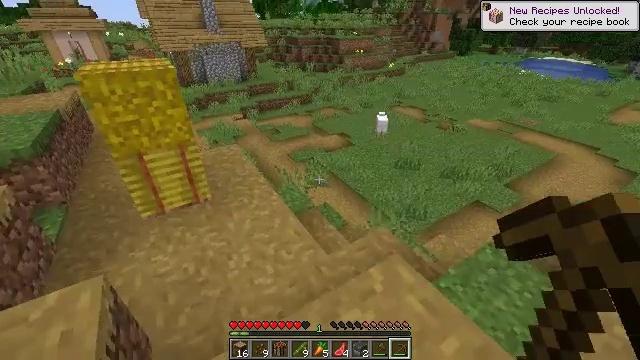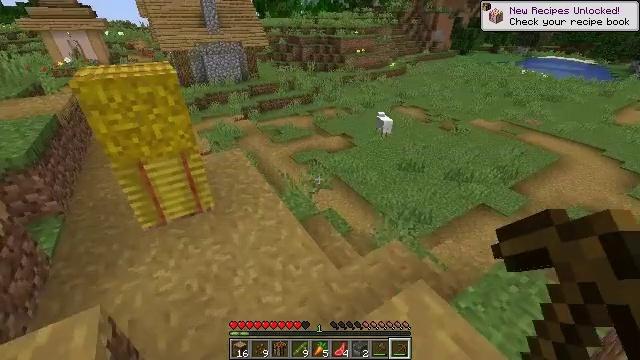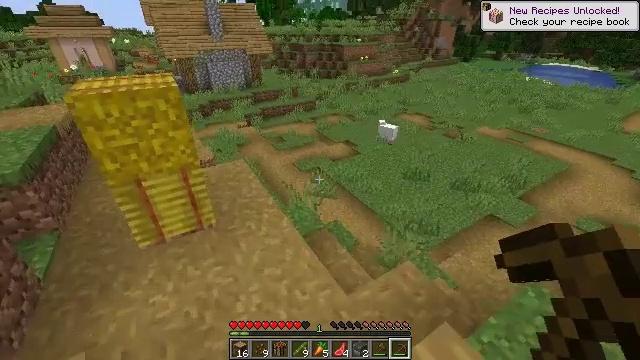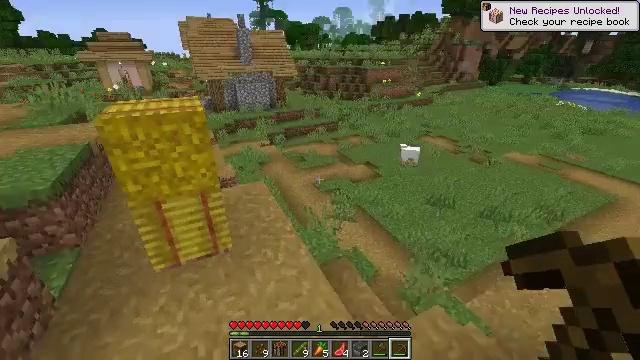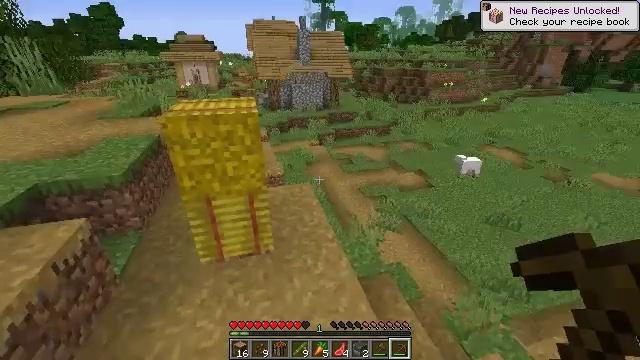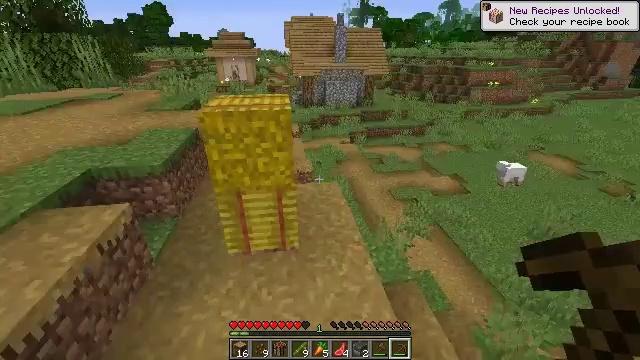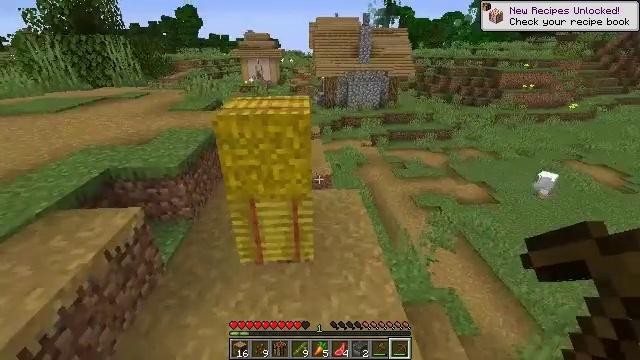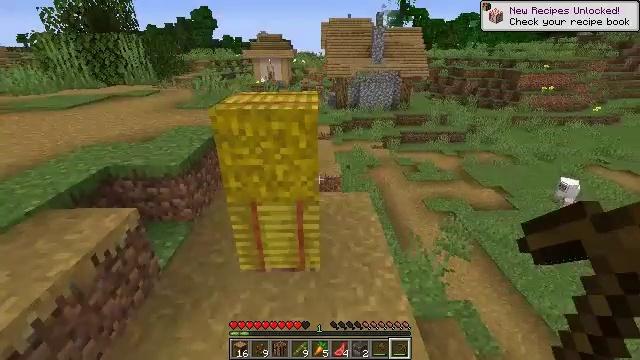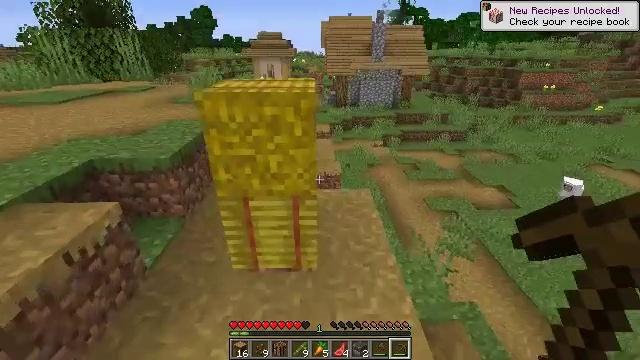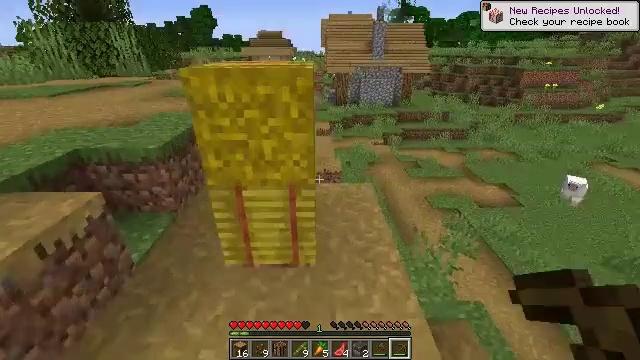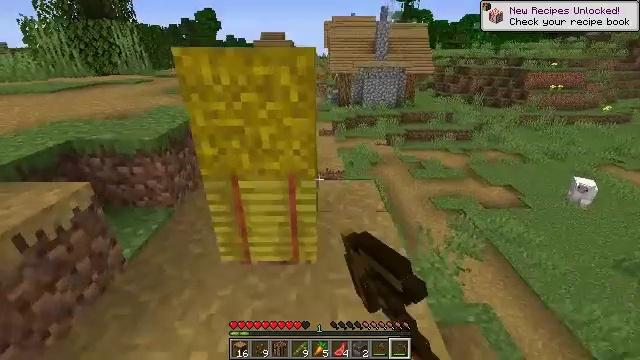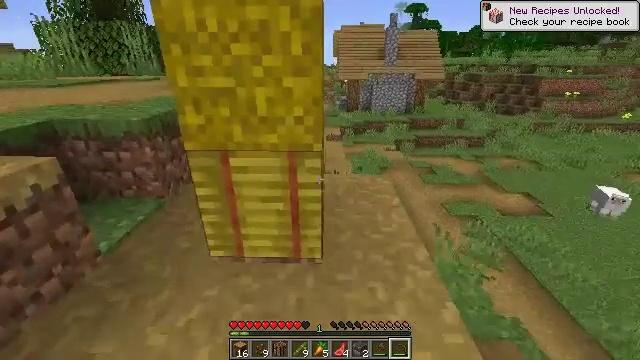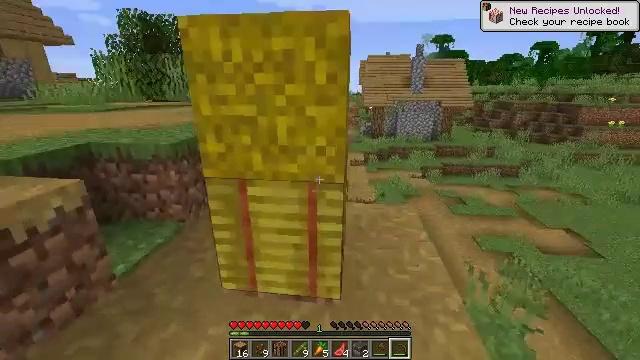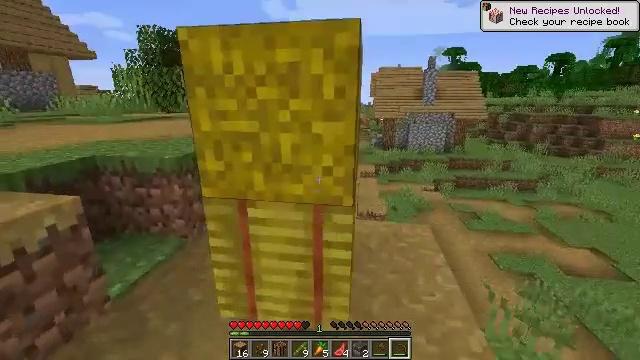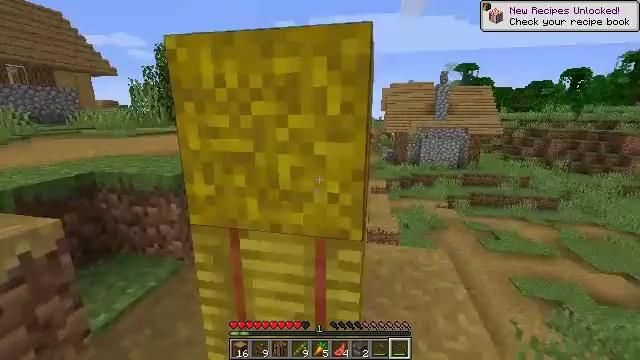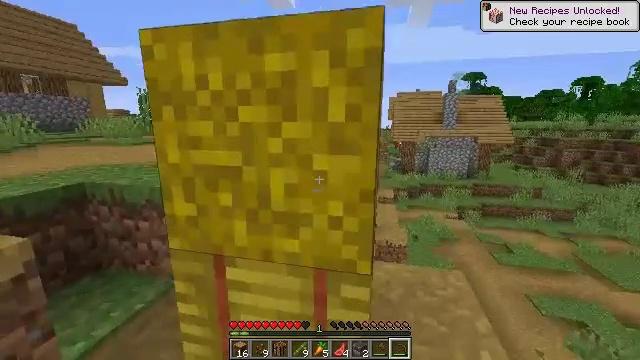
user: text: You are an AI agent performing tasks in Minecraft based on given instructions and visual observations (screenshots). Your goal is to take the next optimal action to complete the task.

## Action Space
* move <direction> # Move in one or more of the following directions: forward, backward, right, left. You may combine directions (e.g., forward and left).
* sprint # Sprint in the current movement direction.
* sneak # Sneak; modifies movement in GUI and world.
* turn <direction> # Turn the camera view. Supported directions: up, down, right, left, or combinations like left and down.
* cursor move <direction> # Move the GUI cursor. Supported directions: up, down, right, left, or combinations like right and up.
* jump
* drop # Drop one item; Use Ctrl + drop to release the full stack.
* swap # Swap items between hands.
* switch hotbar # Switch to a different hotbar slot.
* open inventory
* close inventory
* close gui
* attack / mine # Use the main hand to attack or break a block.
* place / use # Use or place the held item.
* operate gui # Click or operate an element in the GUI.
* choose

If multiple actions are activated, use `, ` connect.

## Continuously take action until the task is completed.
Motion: motion action
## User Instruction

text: Harvest hay blocks from the village.
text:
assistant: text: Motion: move forward
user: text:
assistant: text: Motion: move forward, turn up
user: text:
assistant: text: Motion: move forward, turn left and up
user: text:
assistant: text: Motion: move forward, turn left
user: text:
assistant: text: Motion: move forward, turn left
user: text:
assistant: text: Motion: move forward, turn left
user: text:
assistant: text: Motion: move forward, turn left
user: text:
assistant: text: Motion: move forward
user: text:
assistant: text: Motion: move forward, attack / mine
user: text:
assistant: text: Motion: move forward, attack / mine
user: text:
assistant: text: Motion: move forward, turn left and up, attack / mine
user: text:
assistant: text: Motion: move forward, turn left and up, attack / mine
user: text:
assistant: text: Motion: move forward, turn left and up, attack / mine
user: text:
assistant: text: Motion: move forward, turn left and up, attack / mine
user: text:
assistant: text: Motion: turn left and up, attack / mine
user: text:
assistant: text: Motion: turn left, attack / mine
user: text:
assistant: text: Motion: attack / mine
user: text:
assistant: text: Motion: attack / mine
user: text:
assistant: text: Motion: attack / mine
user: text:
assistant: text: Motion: attack / mine
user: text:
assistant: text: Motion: attack / mine
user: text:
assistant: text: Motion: attack / mine
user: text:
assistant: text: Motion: attack / mine
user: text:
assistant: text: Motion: attack / mine
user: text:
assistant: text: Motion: attack / mine
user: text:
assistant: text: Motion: attack / mine
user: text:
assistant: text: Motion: attack / mine
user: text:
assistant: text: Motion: attack / mine
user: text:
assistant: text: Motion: attack / mine
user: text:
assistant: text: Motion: attack / mine